Question: I am wondering how to find the sound pressure level of a line array in python? Basically I want to draw a contour that shows the SPL based on the distance from the line array source of speakers. A sample contour is here:

The closest I got was from this snippet:
'''
import matplotlib.pyplot as plt
from pylab import linspace, meshgrid, sqrt, log
x = linspace(-30.0, 30.0, 15)
y = linspace(0, 30, 15)
X, Y = meshgrid(x, y)
Z = sqrt(X**2 + Y**2)
plt.figure()
CS = plt.contourf(Y, X, Z)
plt.show()
'''
I know the contour I want is generated by sophisticated software and equations, but something close is fine for me.
This link might be helpful but I don't know how to get that contour with the equations from this info.
<URL>
Thanks in advance,
dksr
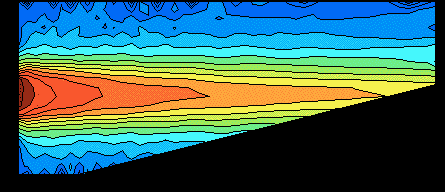
Answer: What I've done is create two little functions (lambda functions) in this snippet to calculate the pythagorean distance and the SPL according to equation [8] in your ref.
Furthermore, because the directivity factor is something determined experimentally, I have simply used cosine here as a representative example. You could replace the Q function with a function that given a angle theta and distance r returns a intensity score given some interpolation of experimental results.
'''
import matplotlib.pyplot as plt
from pylab import linspace, meshgrid, sqrt, log10, angle, cos
x = linspace(-30.0, 30.0, 15)
y = linspace(0, 30, 15)
X, Y = meshgrid(x, y)
#Z = sqrt(X**2 + Y**2)
def SPL(source_SPL, x, y, x1, y1, Q):
'''Given a source sound pressure level, the x and y vectors describing
the space, the x1 and y1 coordinates of the sound origin
and a directivity factor function, return the SPL matrix'''
#Using eqation 8 from the source
dist = lambda x1, x2, y1, y2: sqrt((x1-x2)**2 + (y1-y2)**2)
spl = lambda r, q: source_SPL - 20*log10(r) - 10*log10(q) - 11
spl_matrix = []
for y2 in y:
# Create a new row
spl_matrix.append([])
for x2 in x:
r = dist(x1, x2, y1, y2)
theta = angle(complex(x2-x1, y2-y1))
q = Q(theta, r)/float(source_SPL)
# After calculating r and q, put them into the spl equation to get Db
Db = spl(r, q)
spl_matrix[-1].append(Db)
return spl_matrix
Q = lambda theta, r: r*abs(cos(theta))
Z = SPL(1, x, y, 0.1, 0.1, Q)
plt.figure()
#Need to draw the contour twice, once for the lines (in 10 sections)
CS = plt.contour(Y, X, Z, 10, linewidths=0.5, colors='k')
#And again for the fills
CS = plt.contourf(Y, X, Z, 10)
plt.show()
'''

Although I've solved this without using arrays, you should look into numpy and how to vectorise this code so that you aren't using loops but matrix operations. That isn't so much of a code problem as a math problem however.
Finally, if you have a background in engineering, you can run this experiment on the computer where the Q function calculates the relative intensity based on environmental conditions. You'll need to understand more how the sound interacts with the surroundings, you might want to google finite element analysis and sound pressure level